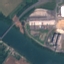
Land use / land cover class: River